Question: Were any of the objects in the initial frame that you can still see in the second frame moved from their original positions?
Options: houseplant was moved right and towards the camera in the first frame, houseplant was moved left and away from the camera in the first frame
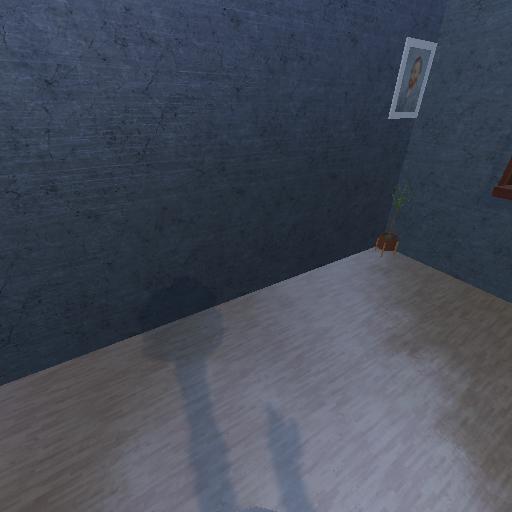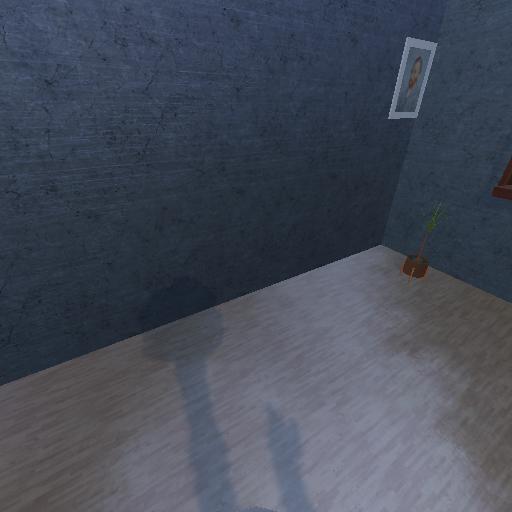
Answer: houseplant was moved right and towards the camera in the first frame